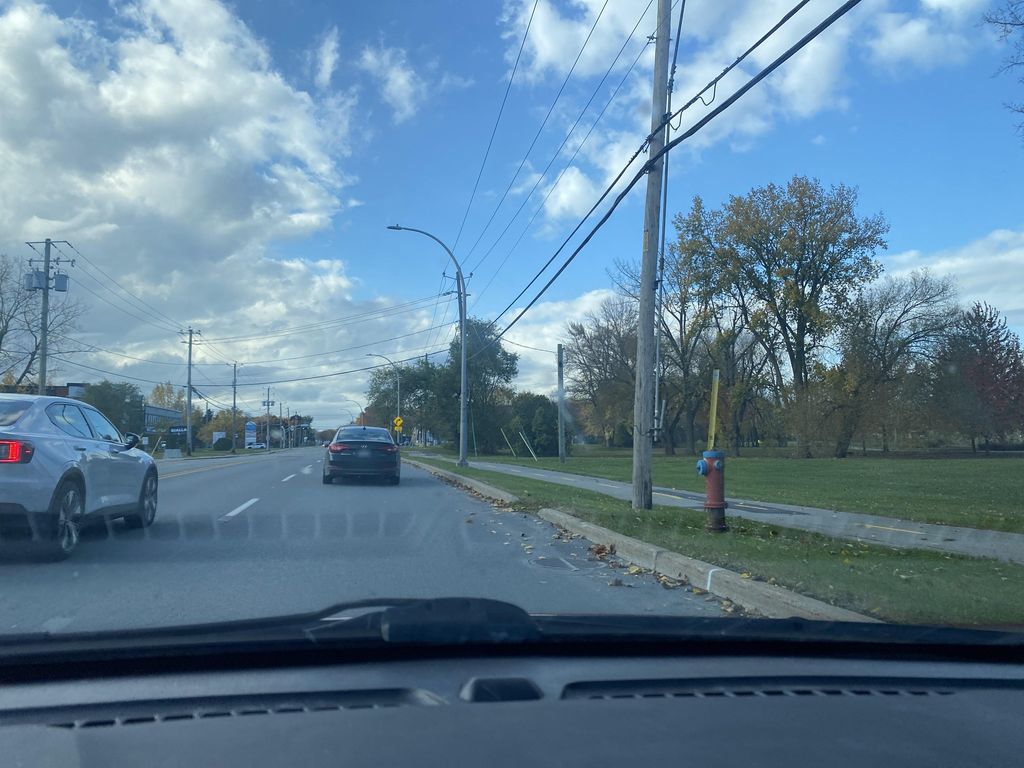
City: montreal